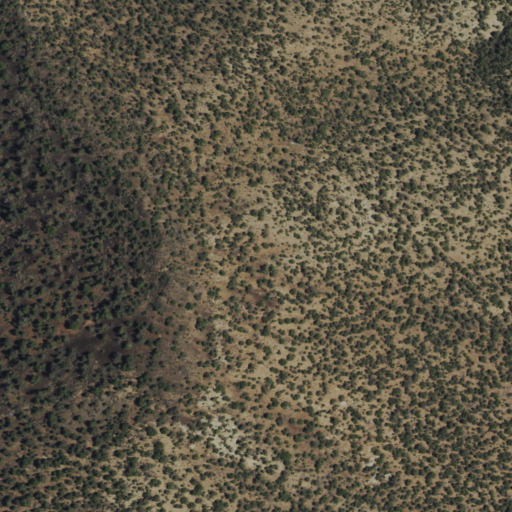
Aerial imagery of mountain in Nevada named Fairview Peak containing evergreen forest and shrub